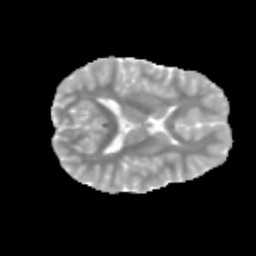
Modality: MD
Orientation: axial
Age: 12
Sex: female
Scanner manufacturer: siemens
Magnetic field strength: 3 T
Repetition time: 3.8 s
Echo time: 0.07 s